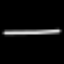
Label: line